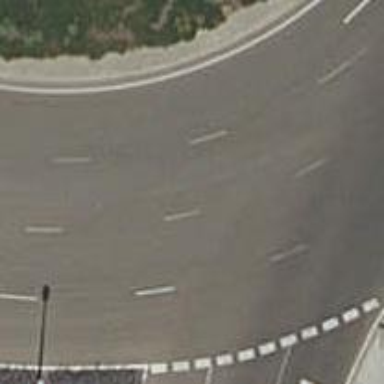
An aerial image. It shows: Roundabout on residential road.